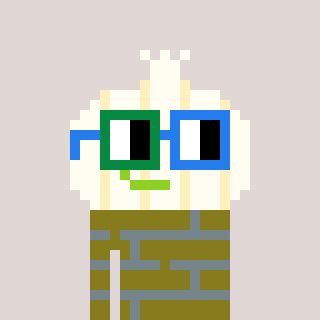
a pixel art character with square green and blue glasses, a garlic-shaped head and a gunk-colored body on a warm background